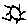
Label: sun